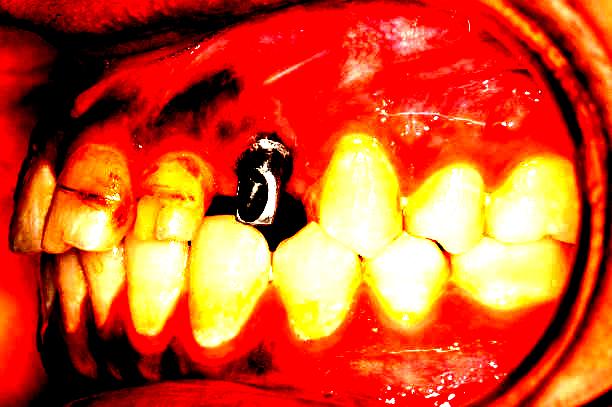
Condition: Gingivitis